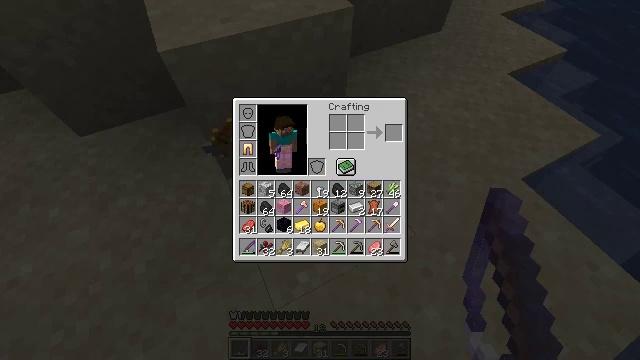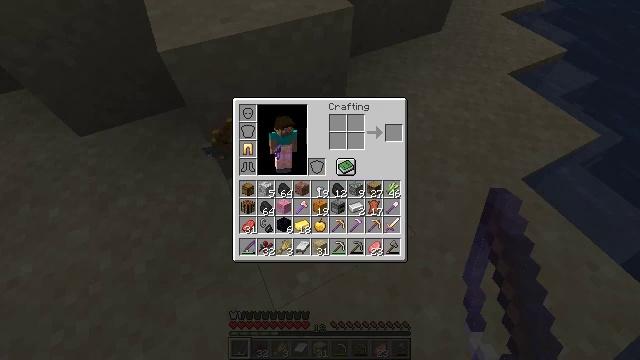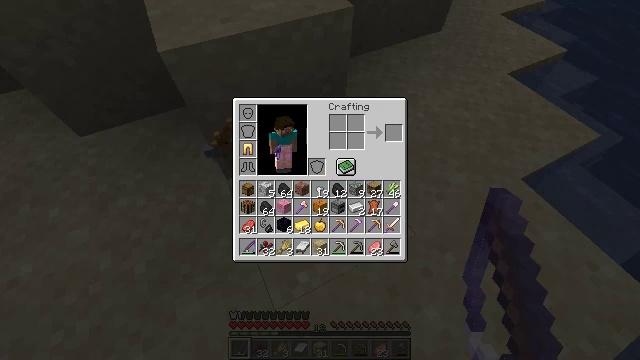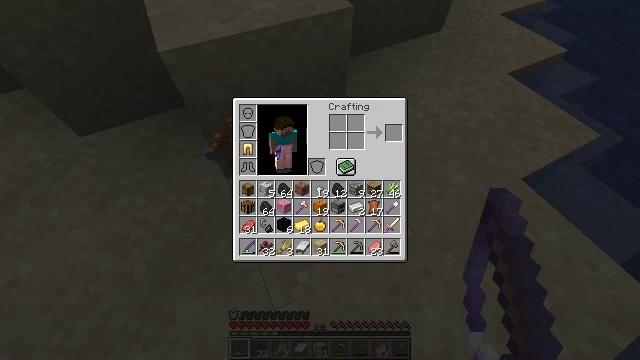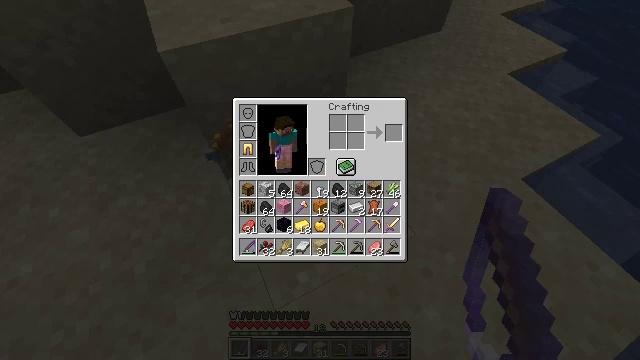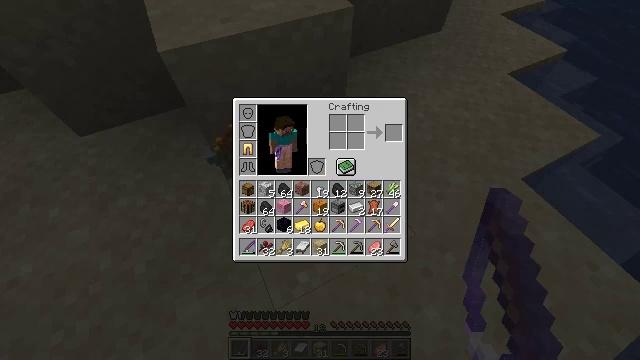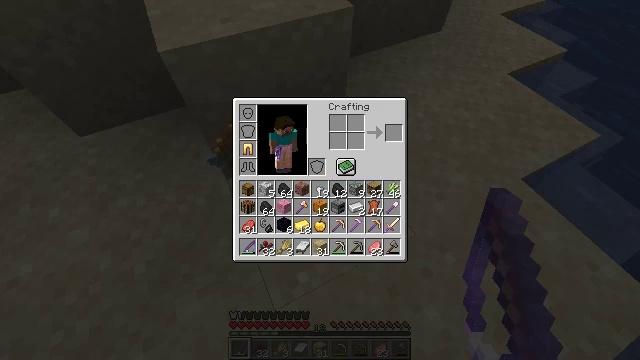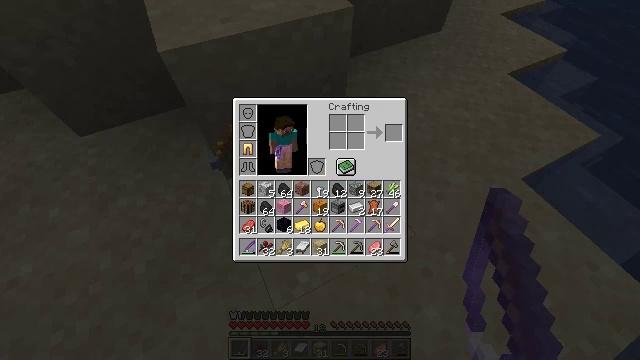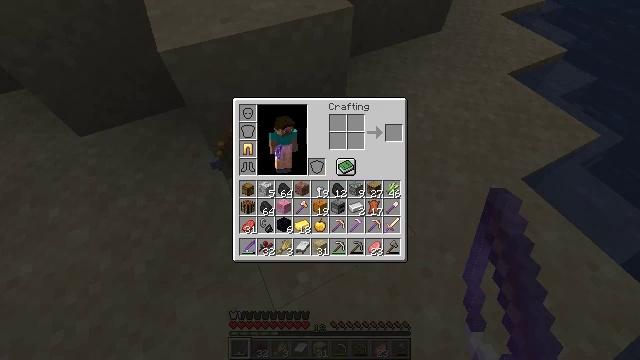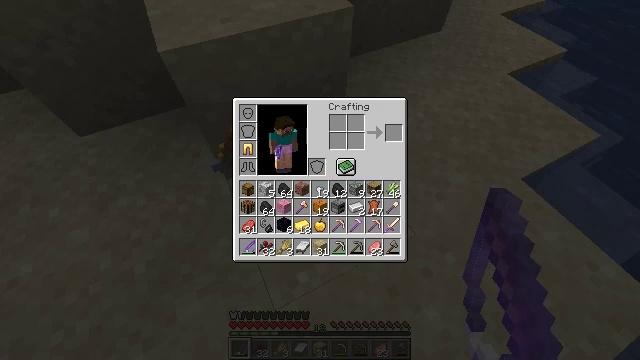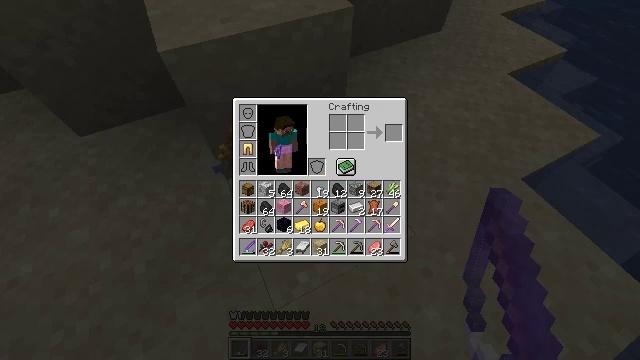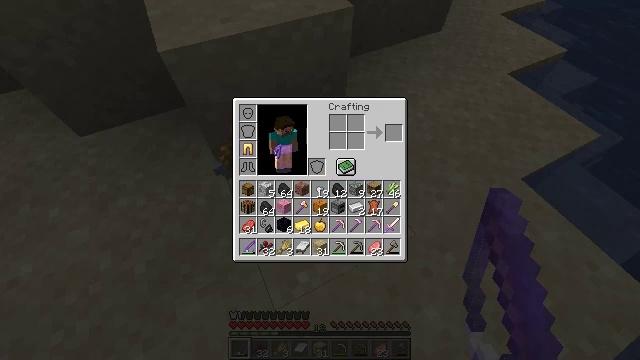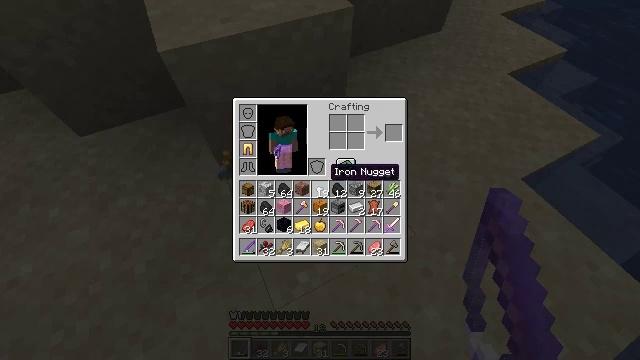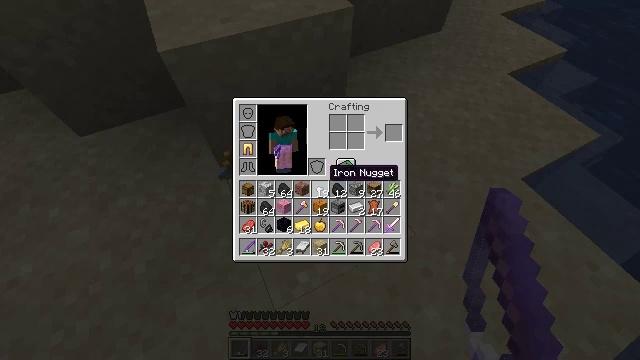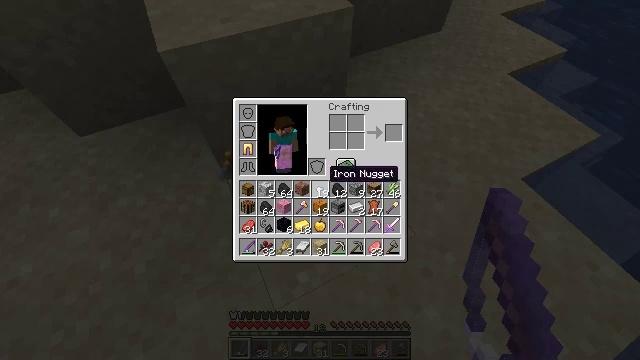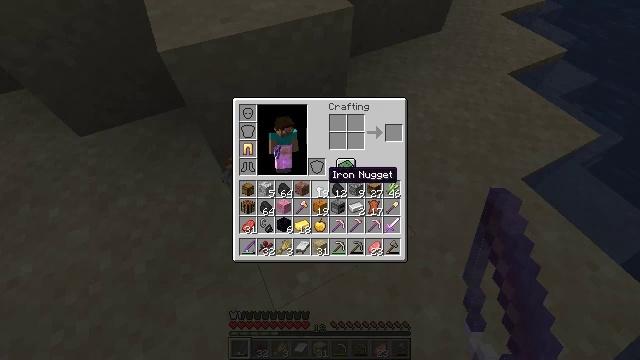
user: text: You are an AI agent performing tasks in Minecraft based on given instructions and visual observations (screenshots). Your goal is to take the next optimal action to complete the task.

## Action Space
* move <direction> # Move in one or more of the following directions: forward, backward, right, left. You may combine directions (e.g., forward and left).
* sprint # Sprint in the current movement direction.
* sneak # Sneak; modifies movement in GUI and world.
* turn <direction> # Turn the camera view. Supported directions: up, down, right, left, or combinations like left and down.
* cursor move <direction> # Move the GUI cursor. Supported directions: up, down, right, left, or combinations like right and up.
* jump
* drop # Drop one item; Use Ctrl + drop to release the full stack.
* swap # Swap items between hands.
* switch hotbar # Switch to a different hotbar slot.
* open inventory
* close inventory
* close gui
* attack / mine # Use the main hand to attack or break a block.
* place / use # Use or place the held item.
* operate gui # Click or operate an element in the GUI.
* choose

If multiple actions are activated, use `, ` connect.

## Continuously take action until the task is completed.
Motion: motion action
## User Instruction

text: Drop a tropical fish.
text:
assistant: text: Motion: no_op
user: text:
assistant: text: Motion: no_op
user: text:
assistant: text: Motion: no_op
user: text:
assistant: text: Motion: no_op
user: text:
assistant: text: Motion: no_op
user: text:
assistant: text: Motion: no_op
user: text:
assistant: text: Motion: no_op
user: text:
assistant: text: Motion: no_op
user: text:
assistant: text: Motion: no_op
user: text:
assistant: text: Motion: no_op
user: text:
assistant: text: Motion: no_op
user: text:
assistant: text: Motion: no_op
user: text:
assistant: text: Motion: no_op
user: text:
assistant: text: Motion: no_op
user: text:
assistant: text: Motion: no_op
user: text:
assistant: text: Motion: no_op
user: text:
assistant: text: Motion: no_op
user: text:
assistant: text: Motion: no_op
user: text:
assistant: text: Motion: no_op
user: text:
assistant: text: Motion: cursor move left
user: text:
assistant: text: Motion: cursor move left
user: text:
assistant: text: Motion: no_op
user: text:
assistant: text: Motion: no_op
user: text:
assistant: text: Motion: no_op
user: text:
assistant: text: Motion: no_op
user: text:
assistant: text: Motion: no_op
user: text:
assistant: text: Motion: no_op
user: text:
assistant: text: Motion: no_op
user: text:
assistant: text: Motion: cursor move right
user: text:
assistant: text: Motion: cursor move right